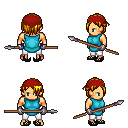
a pixel art fantasy rpg character, male body template, human, tanned skin, teal tunic, white pants, blonde bangs hairstyle, red bandana, metal gloves, ghillies, spear, four views (front, back, left, right), 2x2 character sprite sheet, small pixel art, hard edges, no anti-aliasing